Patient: sex F, age 54
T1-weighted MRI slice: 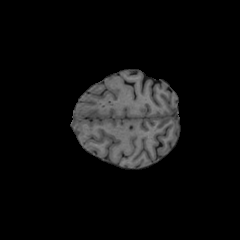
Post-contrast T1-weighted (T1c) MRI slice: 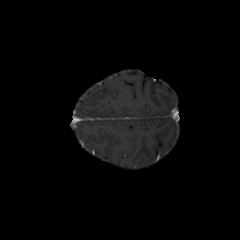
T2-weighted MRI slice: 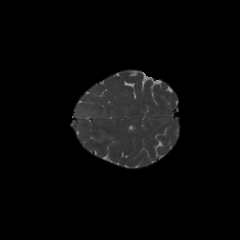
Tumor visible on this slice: no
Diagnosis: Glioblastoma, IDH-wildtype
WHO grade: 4